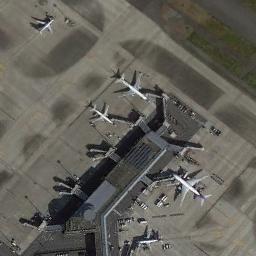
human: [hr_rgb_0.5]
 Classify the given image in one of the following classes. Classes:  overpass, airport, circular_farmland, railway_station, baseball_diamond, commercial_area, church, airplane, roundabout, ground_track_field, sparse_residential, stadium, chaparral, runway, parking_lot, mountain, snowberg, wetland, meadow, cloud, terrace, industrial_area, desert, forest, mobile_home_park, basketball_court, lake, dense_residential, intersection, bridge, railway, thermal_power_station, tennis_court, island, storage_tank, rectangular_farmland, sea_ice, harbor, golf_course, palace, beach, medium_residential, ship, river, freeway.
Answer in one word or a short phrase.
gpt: airplane